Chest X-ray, PA view. Patient: 40 years old, sex F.
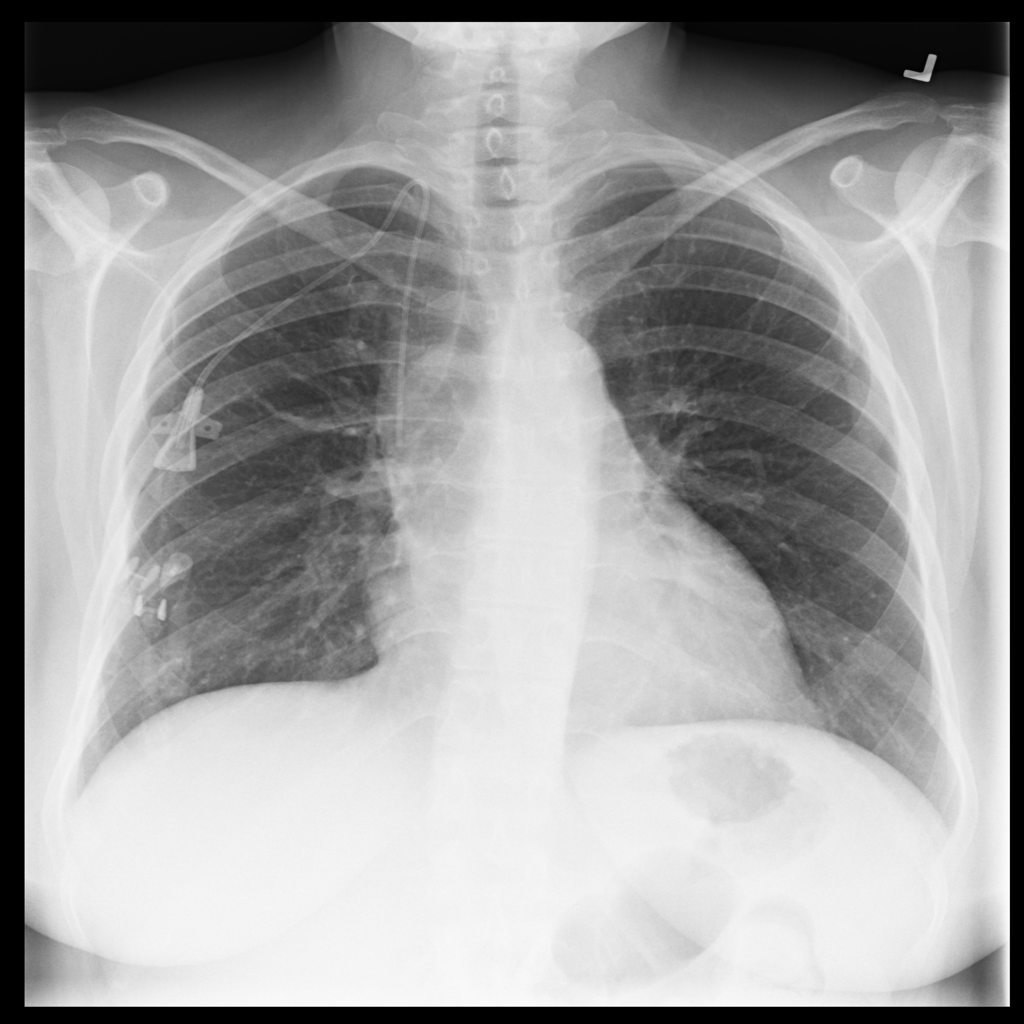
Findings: No Finding